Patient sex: M
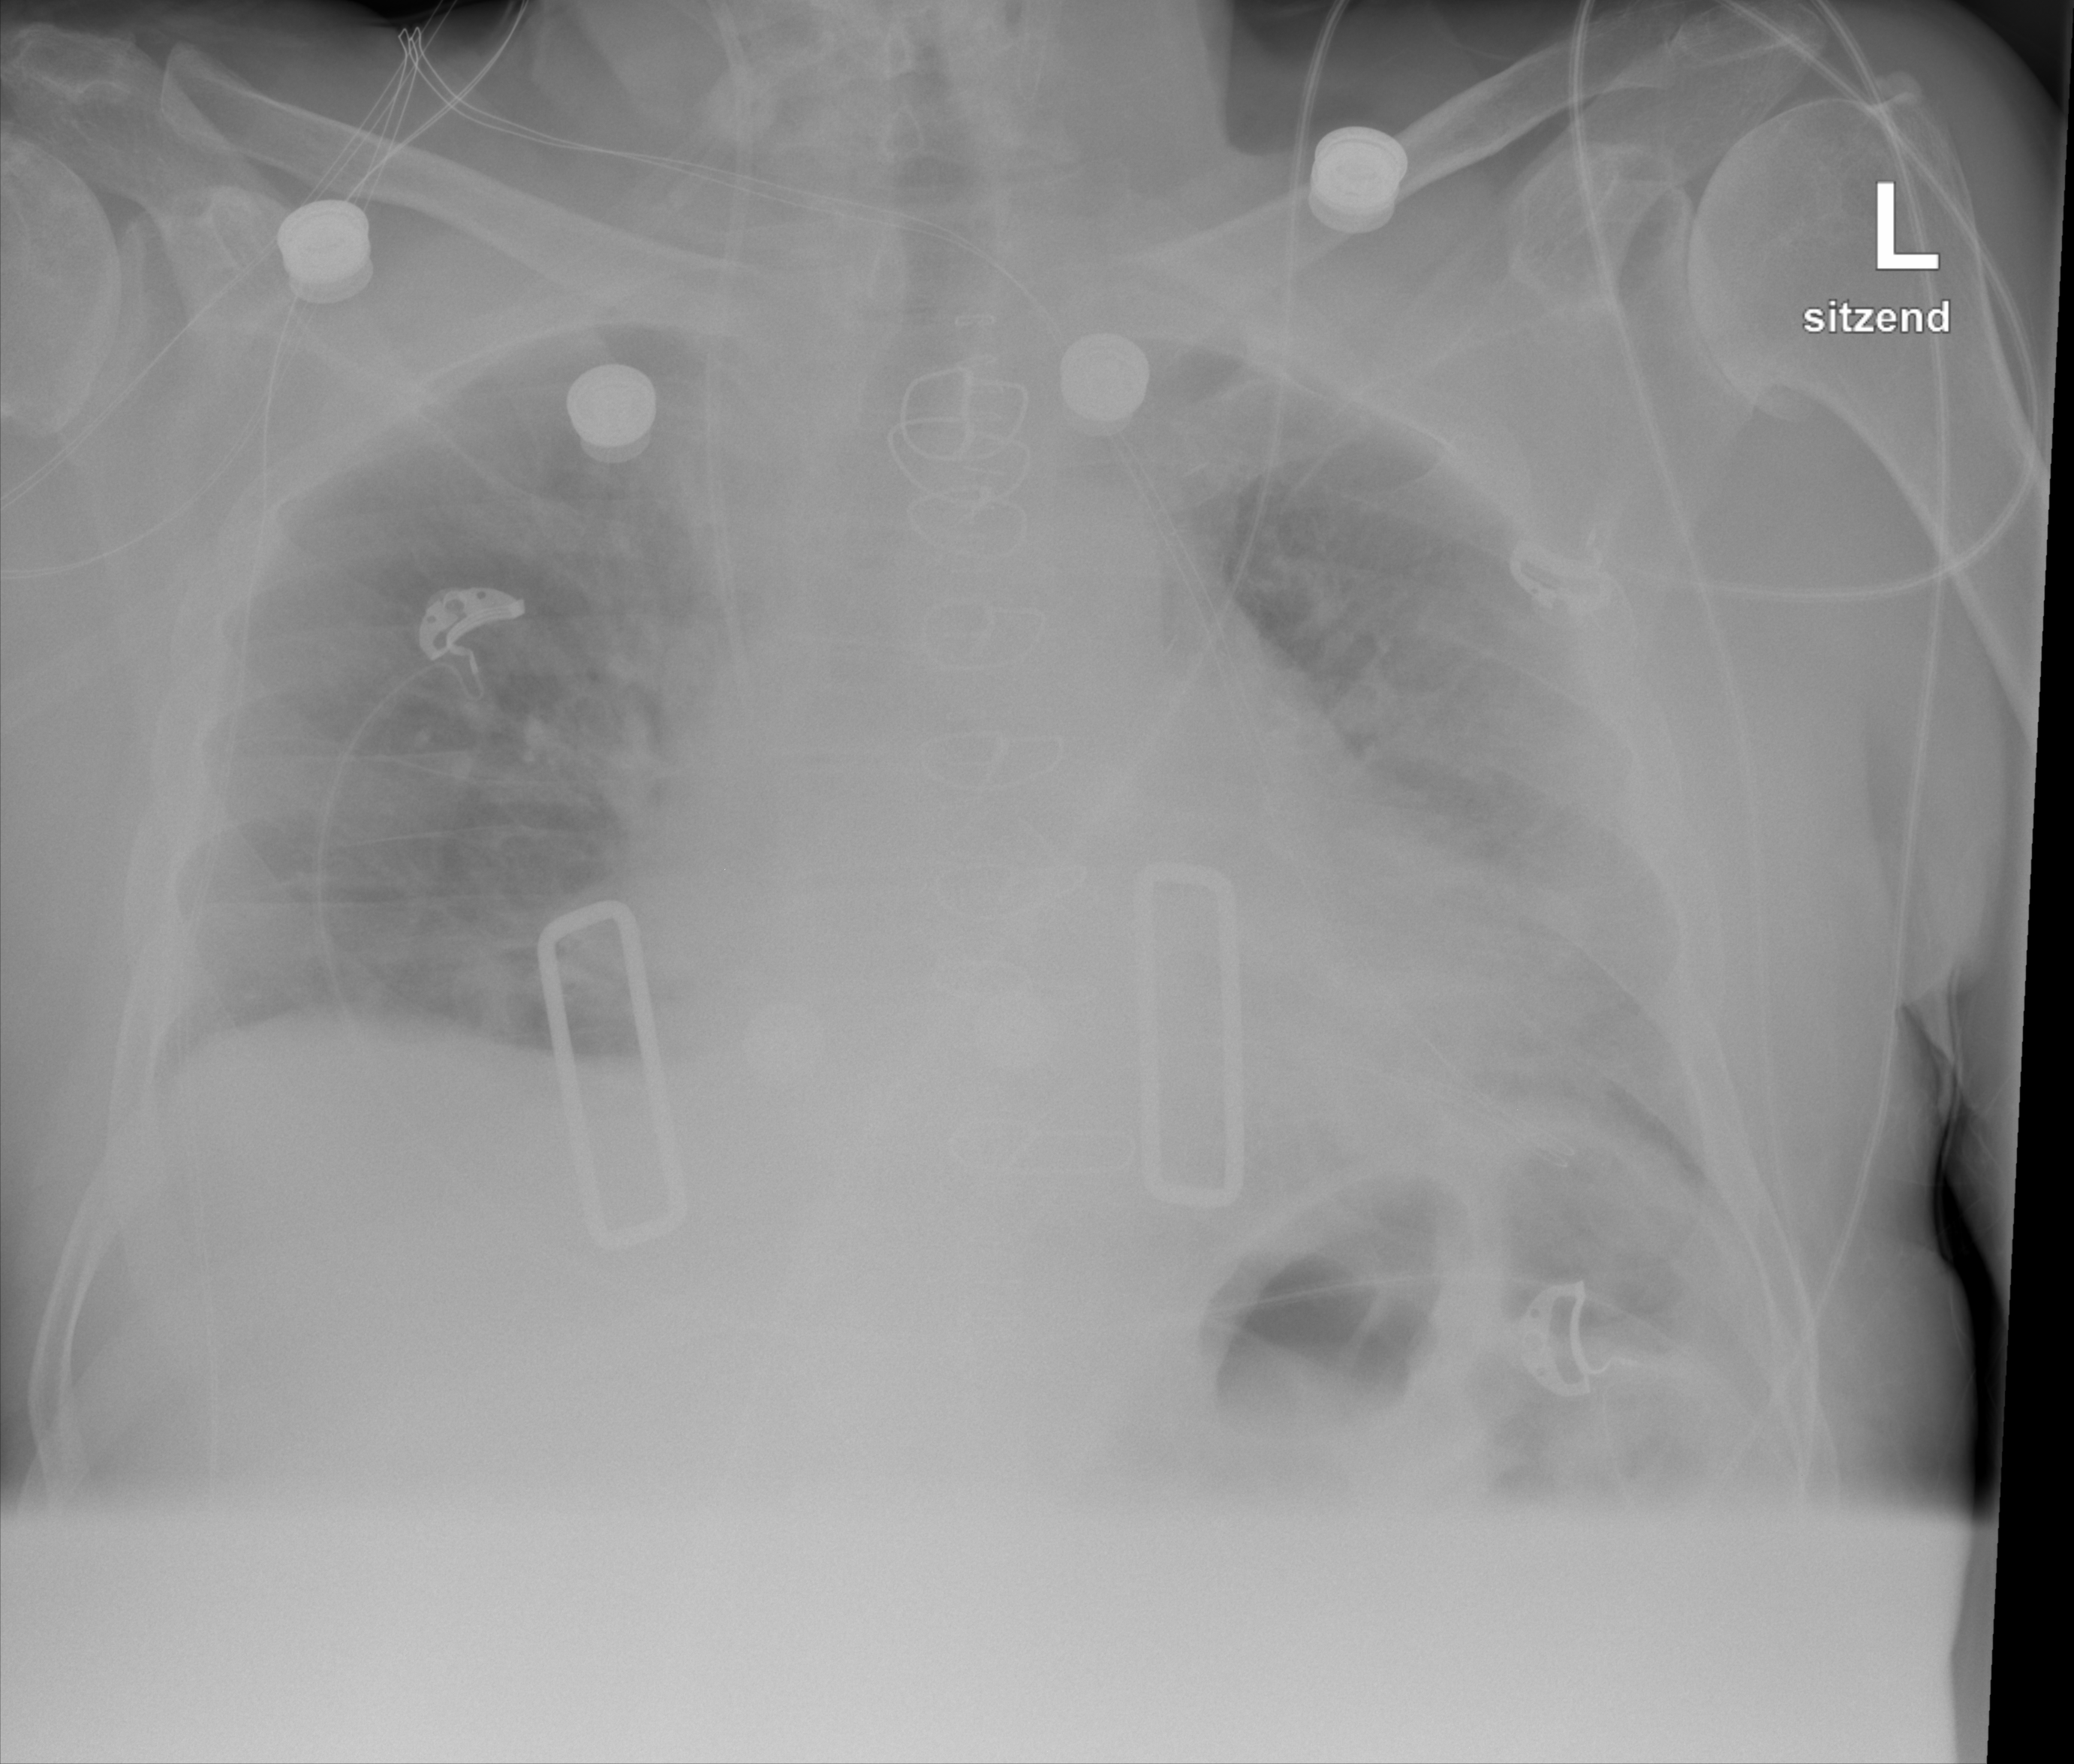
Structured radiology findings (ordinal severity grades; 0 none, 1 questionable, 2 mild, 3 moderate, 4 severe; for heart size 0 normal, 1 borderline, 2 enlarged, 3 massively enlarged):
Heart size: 2
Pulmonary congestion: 2
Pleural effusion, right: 0
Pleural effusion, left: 0
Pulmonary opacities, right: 0
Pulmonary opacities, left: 0
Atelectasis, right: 0
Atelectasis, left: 2